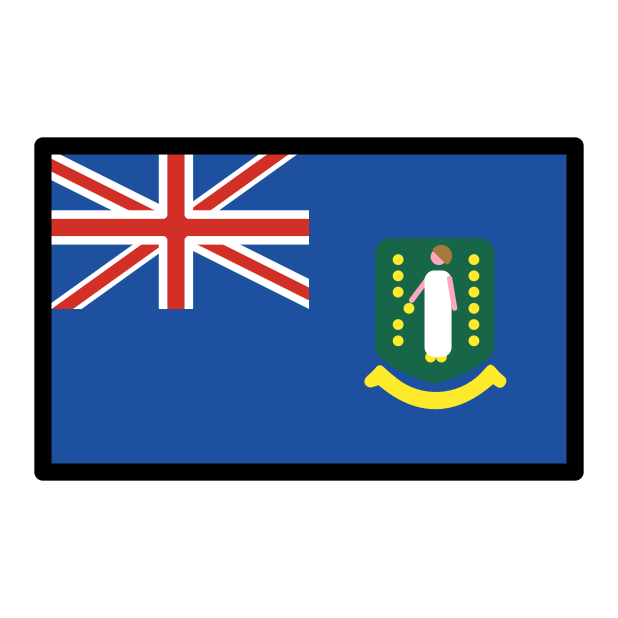
flag: British Virgin Islands